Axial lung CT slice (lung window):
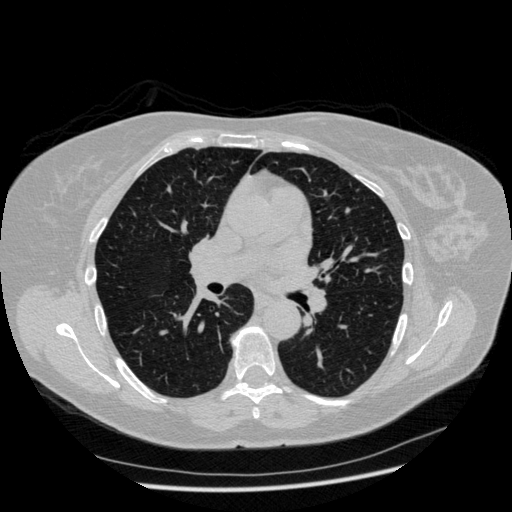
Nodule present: no